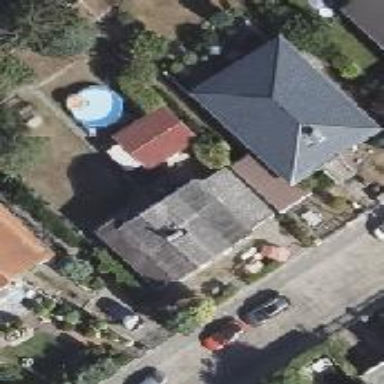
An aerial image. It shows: Detached building with hipped roof.